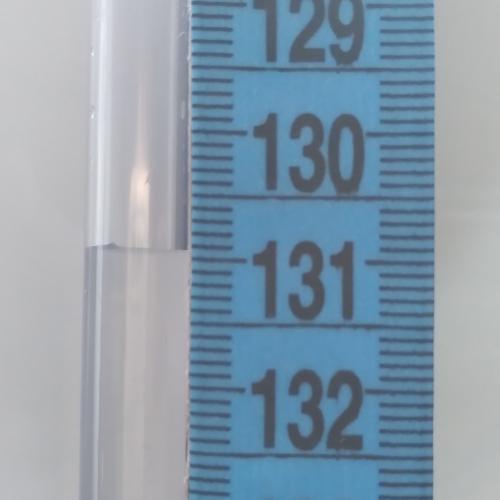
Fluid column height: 130.9 cm